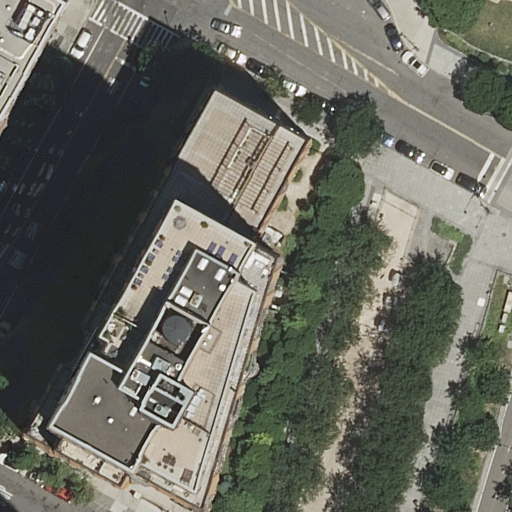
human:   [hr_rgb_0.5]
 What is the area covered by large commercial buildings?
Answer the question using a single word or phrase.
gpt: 0m2

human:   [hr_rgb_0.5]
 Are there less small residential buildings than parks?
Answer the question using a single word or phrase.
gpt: yes

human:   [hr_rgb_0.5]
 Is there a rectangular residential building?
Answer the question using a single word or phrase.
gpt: yes

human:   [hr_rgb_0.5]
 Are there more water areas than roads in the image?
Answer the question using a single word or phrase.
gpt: no

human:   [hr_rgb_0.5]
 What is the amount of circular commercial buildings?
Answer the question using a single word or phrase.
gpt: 0

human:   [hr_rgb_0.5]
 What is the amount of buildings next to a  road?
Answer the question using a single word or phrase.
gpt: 2

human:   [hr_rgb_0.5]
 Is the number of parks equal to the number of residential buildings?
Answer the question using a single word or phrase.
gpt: yes

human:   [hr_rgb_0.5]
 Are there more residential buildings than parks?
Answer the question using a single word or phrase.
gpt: no

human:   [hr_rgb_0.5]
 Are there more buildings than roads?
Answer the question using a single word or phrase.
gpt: no

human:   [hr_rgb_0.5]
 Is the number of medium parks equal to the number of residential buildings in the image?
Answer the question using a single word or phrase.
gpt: no

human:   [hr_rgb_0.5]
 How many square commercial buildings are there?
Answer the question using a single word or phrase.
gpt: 0

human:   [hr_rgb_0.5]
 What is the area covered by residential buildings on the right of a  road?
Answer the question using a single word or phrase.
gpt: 0m2

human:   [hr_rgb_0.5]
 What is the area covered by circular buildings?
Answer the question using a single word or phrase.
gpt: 0m2

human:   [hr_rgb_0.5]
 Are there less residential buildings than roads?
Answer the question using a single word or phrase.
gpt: yes

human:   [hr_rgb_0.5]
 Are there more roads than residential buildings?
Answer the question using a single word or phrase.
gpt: yes

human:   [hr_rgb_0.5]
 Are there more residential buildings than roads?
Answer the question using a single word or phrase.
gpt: no

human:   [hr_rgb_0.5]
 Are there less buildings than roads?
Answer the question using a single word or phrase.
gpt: yes

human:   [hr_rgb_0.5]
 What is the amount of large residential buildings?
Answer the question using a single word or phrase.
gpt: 1

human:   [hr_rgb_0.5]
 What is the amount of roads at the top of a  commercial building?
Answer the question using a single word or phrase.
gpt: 0

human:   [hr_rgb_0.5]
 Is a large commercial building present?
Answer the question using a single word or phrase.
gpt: no

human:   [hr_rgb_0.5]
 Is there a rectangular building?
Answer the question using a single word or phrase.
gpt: yes

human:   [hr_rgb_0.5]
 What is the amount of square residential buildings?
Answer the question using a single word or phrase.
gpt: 0

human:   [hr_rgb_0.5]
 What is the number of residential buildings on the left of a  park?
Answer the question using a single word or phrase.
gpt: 2

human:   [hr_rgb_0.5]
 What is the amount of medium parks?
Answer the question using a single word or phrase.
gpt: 0

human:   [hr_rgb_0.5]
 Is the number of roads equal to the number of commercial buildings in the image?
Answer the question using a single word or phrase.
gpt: no

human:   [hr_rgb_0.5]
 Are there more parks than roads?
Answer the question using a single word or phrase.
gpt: no

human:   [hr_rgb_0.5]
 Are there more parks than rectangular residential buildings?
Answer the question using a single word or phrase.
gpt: yes

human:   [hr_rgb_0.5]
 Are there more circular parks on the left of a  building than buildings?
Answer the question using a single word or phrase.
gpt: no

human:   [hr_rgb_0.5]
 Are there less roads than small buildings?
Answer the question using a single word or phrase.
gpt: no

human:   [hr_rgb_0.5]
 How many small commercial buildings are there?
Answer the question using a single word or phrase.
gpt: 0

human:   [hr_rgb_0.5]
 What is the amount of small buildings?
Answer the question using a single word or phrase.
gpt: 1

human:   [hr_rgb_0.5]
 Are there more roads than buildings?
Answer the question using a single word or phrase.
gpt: yes

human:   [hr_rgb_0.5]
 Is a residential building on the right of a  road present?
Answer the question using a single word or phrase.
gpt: yes

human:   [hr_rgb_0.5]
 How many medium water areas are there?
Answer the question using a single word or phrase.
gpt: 0

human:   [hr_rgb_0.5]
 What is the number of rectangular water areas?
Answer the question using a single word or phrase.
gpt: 0

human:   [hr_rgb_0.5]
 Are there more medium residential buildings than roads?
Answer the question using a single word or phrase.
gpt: no